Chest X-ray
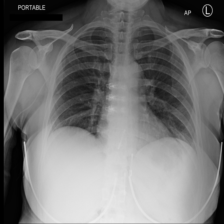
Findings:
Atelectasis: negative
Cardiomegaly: negative
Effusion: negative
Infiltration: negative
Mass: negative
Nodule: negative
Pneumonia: negative
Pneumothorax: negative
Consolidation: negative
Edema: negative
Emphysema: negative
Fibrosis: negative
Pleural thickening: negative
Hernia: negative